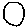
Label: circle